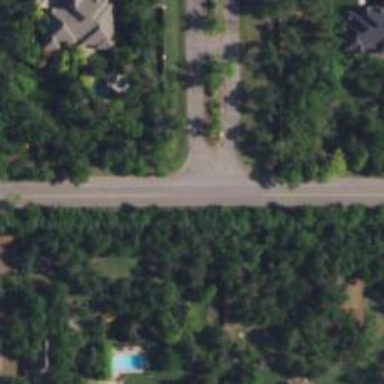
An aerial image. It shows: Tertiary road.